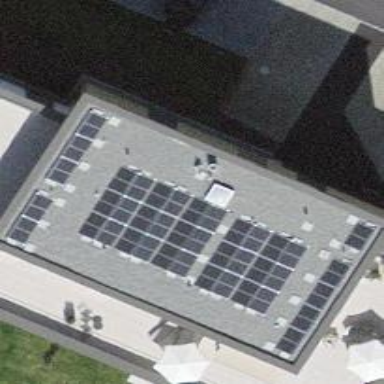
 consisting of solar photovoltaic panels."